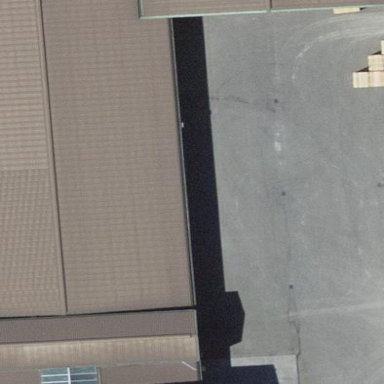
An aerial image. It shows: Commercial building.